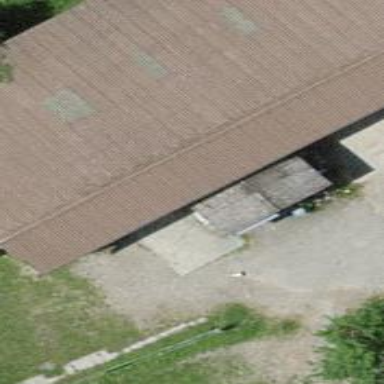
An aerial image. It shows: Garage.